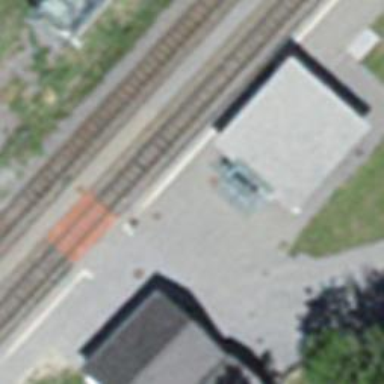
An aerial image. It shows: Station for public transport and railway.